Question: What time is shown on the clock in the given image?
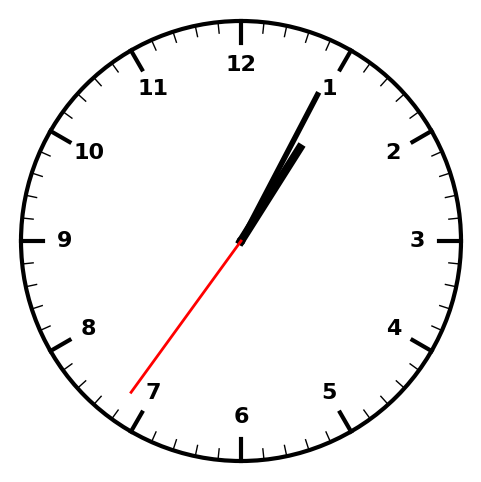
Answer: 01:04:36